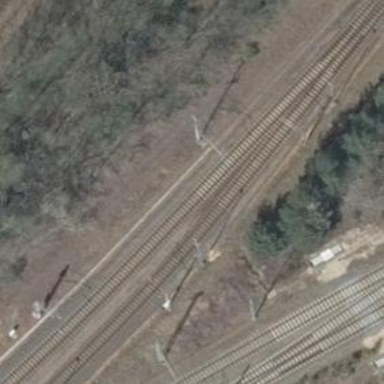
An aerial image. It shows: Railway milestone with catenary mast.